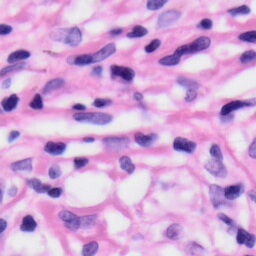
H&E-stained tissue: Skin